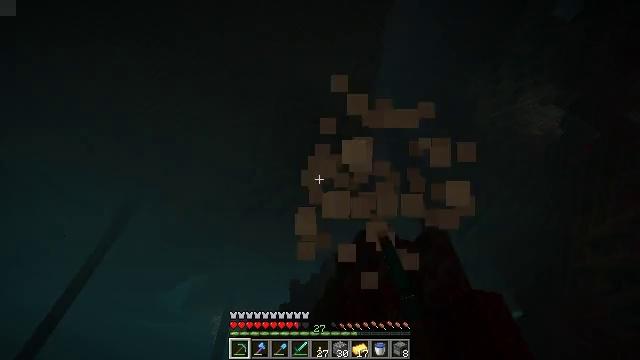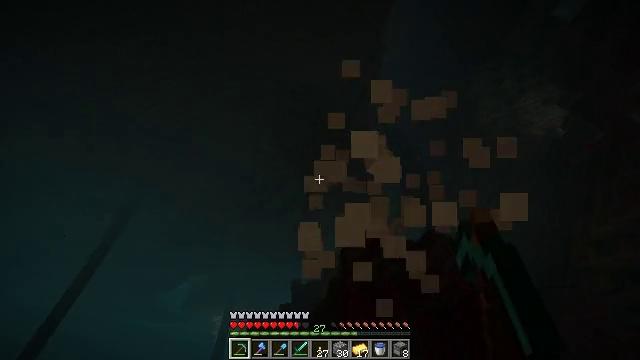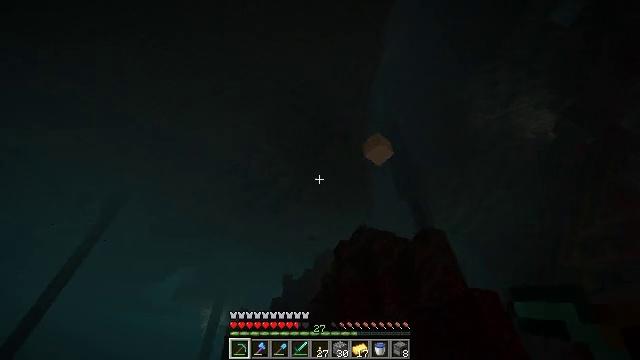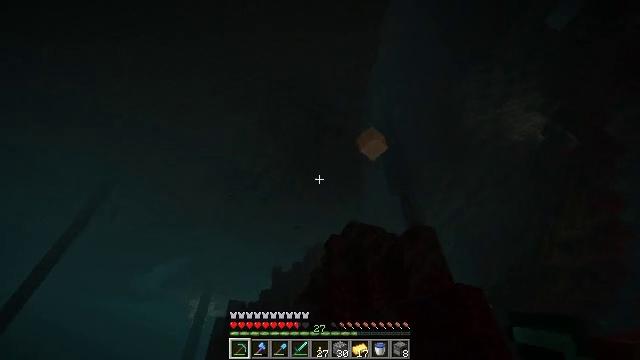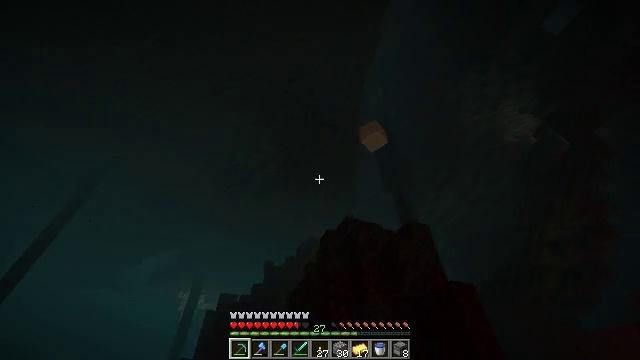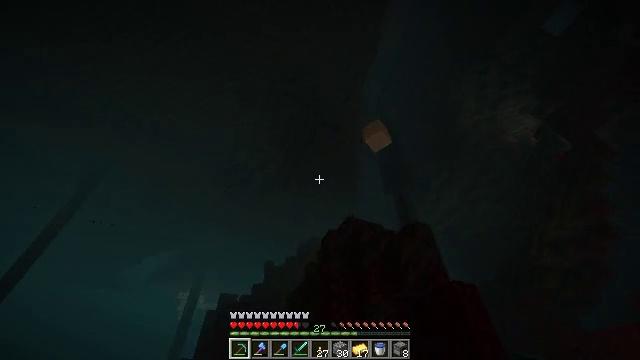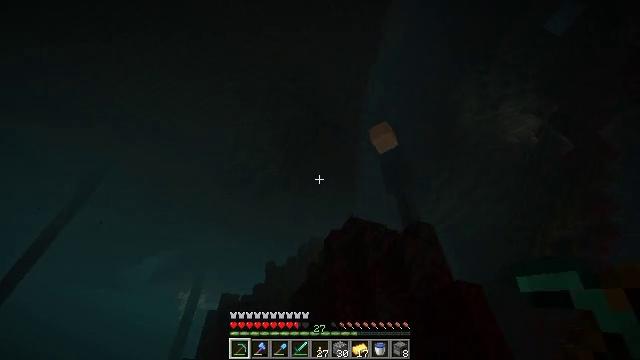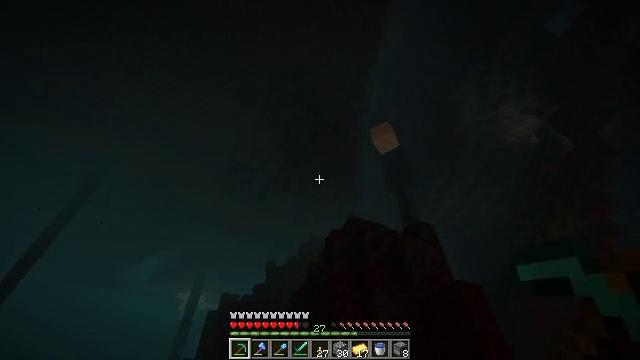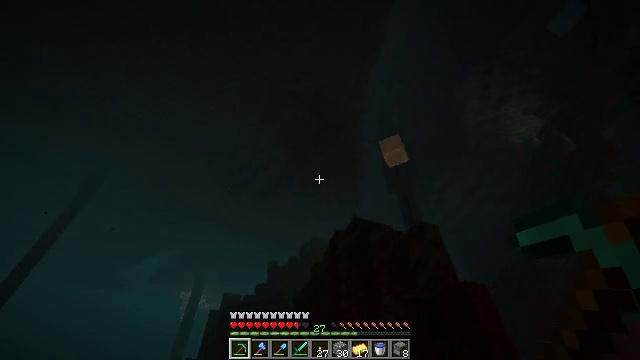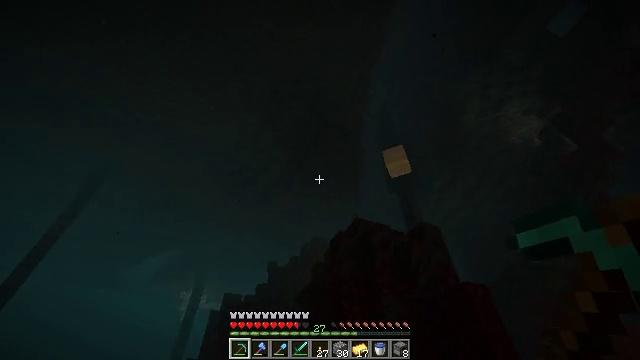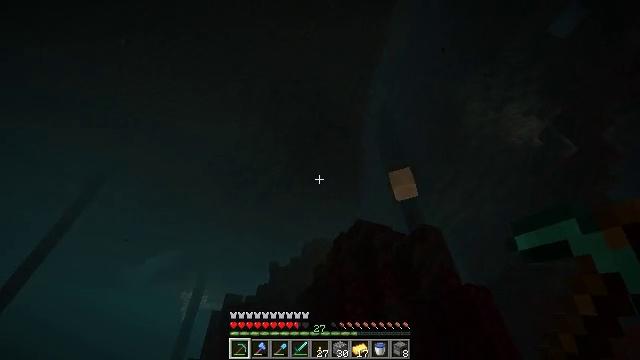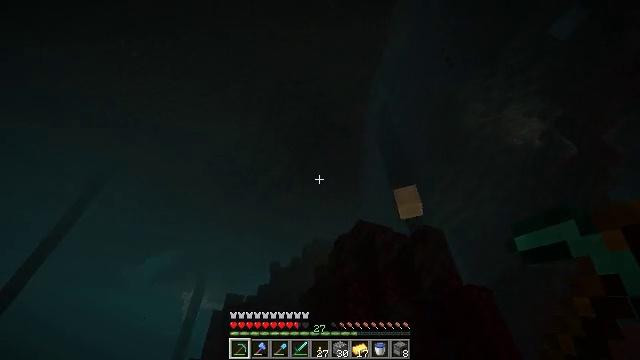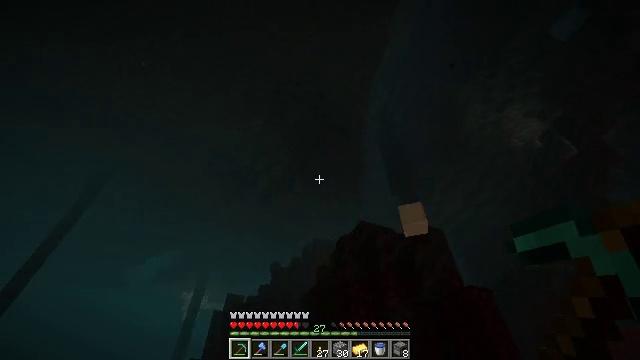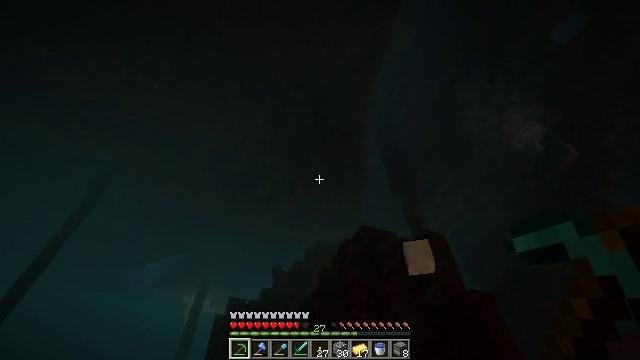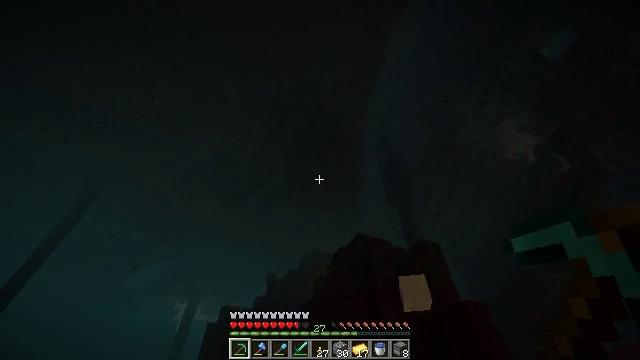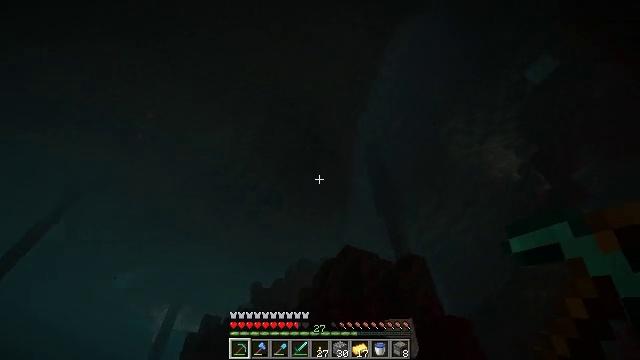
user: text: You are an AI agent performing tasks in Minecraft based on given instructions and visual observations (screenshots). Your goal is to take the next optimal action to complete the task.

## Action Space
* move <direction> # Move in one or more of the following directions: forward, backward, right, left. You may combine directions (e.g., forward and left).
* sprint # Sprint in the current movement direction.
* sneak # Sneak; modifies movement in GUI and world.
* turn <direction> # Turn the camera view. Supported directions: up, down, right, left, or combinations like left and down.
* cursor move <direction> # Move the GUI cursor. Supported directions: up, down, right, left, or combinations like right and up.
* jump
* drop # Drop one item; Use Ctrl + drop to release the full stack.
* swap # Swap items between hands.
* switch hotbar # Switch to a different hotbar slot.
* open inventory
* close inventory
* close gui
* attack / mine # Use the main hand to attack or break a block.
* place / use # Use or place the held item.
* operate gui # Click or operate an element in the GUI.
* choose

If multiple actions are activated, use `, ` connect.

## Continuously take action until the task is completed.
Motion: motion action
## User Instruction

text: Attack the ground to get crimson roots.
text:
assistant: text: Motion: move left, attack / mine
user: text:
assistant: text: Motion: move left, turn right
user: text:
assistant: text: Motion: move left, turn right and down
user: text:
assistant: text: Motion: move left, turn right and down
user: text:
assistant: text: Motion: move left
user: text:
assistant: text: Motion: move left
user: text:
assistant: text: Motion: move left
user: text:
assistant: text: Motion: move back and move left
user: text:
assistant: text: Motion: move back and move left
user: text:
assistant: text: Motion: move back and move left
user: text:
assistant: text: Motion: move back and move left
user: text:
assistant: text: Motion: move back and move left
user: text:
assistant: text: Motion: move back
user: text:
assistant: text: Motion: move back, turn right and up
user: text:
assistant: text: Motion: move back, turn right and up
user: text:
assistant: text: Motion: move back, turn right and up
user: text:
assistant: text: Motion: turn right and up
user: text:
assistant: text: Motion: turn right
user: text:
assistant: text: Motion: turn right
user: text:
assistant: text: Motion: no_op
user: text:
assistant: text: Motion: move forward, turn right and down
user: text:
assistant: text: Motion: move forward, turn right and down
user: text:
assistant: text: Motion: move forward and move left, turn right and down
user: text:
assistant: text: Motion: move forward and move left
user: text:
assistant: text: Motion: move forward and move left
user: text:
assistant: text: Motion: move forward and move left, turn right
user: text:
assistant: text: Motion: move forward and move left, turn right
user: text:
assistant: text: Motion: move forward and move left, turn right and down
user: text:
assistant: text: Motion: move forward and move left, turn right and down
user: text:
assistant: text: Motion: move forward and move left, turn right and down